Question: I'm new to application servers. I downloaded the latest version of JBOSS (WildFly 8.2.0) and I wanted to start the standalone server as specified <URL>.
I have properly set the JAVA_HOME (I use jdk 1.8.0_40) and JBOSS_HOME variables and also used the standalone.bat opposed to .sh file specified in the tutorial since I'm using windows(8.1).
However, when I execute the bat file the output is provided in the image below. It is clear that the server has not started and something has gone wrong. I checked the localhost which returned page not found.

How to fix this issue so I could run the standalone JBOSS server.
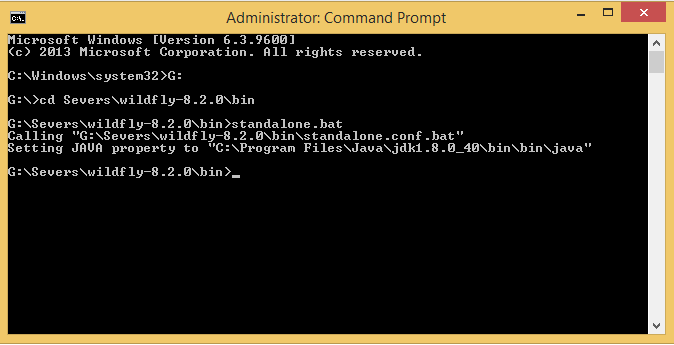
Answer: I encountered a similar situation a few days ago. If you go inside your bin folder to locate the standalone.bat and open in a text editor. On lines 167-168, you will see something similar to the following:
'echo Setting JAVA property to "%JAVA_HOME%in\java" set "JAVA=%JAVA_HOME%in\java"'
Try deleting the "in" so that 'set "JAVA=%JAVA_HOME%in\java' becomes 'set "JAVA=%JAVA_HOME%\java'.
Lastly, I highly recommend checking your 'JAVA_HOME' variable in your 'PATH' again to make sure it's set to the correct path.
Hope that solves your problem!